Brain MRI, t1w sequence, axial 2D slice.
Patient: age 18, sex F, weight 90 kg, height 1.9 m
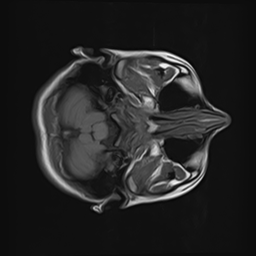